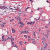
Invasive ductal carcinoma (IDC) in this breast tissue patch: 1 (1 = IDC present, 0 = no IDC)